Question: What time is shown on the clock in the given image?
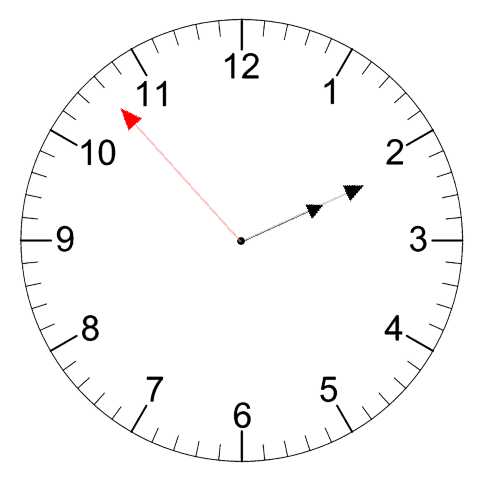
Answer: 02:10:53